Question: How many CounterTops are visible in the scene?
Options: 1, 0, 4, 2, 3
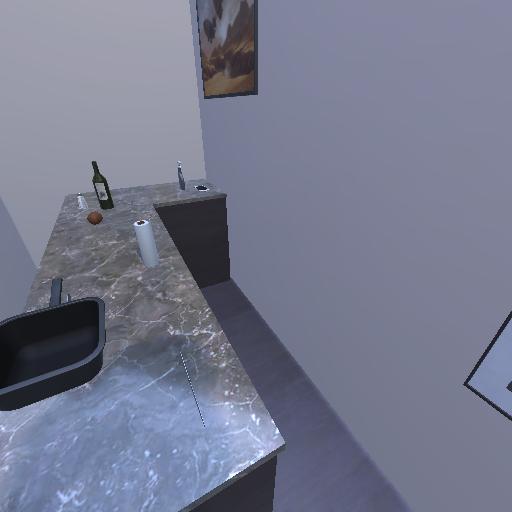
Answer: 1